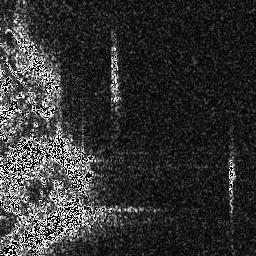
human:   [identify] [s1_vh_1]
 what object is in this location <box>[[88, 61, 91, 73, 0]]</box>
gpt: <ref>1 small ship at the right</ref>